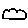
Label: cloud